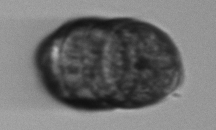
Label: Margalefidinium